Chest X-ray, PA view. Patient: 57 years old, sex M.
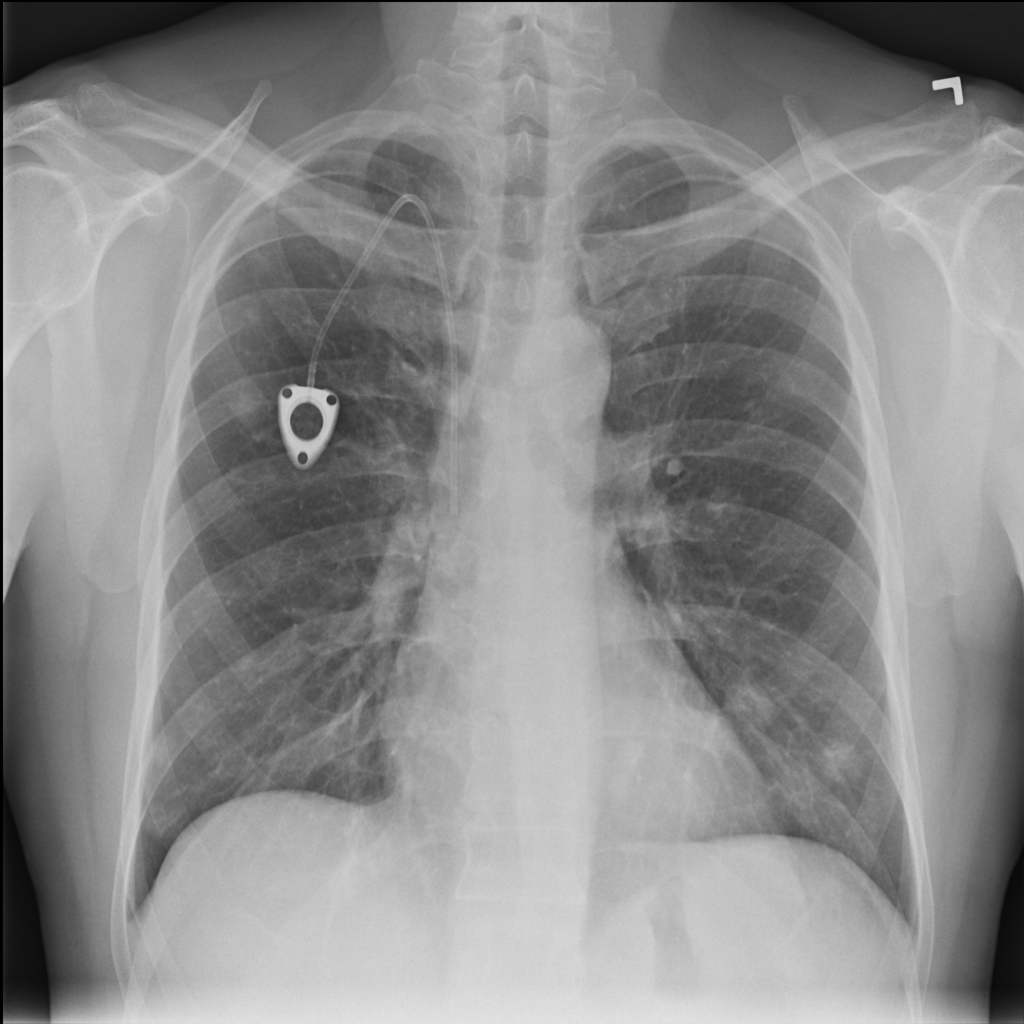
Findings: Infiltration, Nodule